Question: Ok until now I've always coded with GCC so I am new to MSVC++ (and it's errors). I compiled a minimal Win Api program with GDI plus. It compiles fine but closes with a runtime error almost as soon as it starts (I think the runtime error comes when the WM_PAINT message is called). Here's what I see:

My code is nothing fancy it just displays a rectangle. ( It works fine when I do it with GDI but doesn't work with GDI+).
My Code:
'''
HDC hdc = GetDC(hwnd);
InvalidateRect(hwnd,NULL,FALSE);
ULONG_PTR token;
GdiplusStartupInput inp;
GdiplusStartup(&token,&inp,0);
Graphics g(hdc);
g.Clear(Color(0,0,0));
g.DrawRectangle(new Pen(Color(0,0,0)),10,10,100,100);
GdiplusShutdown(token);
ValidateRect(hwnd,NULL);
'''
By debugging I found that the runtime error comes almost as soon as the 'Graphics g(hdc);' constructor is called. I can't find anything on google etc. I'm completely lost. Any help?
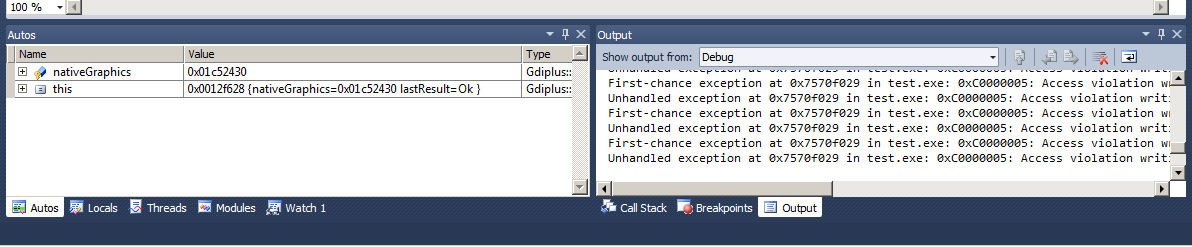
Answer: WinAPI functions always indicate success one way or another. You need to check if 'GetDC' returned a valid handle. See the <URL>. The access violations in the output also point towards an invalid pointer somewhere. If the DC is valid, check everything else. Make sure you pass pointers where an address is required etc.